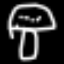
Label: mushroom